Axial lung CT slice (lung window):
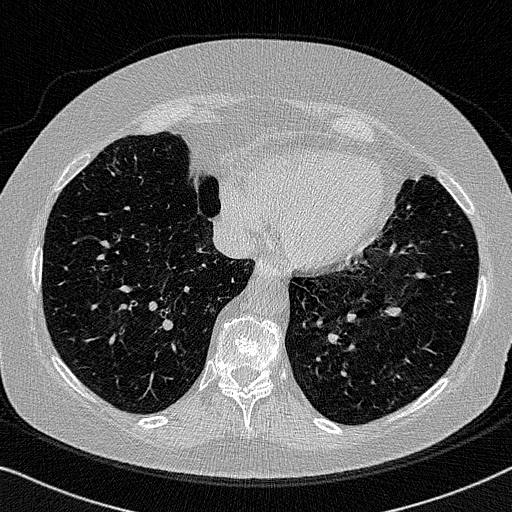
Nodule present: no